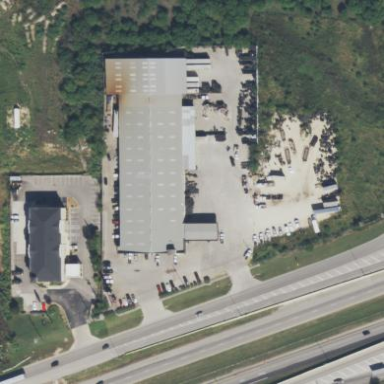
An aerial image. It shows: Building housing tires shop.